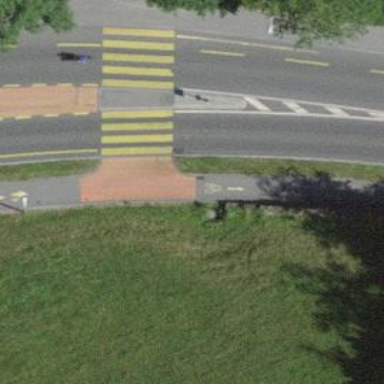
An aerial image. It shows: Kerb serving as barrier.